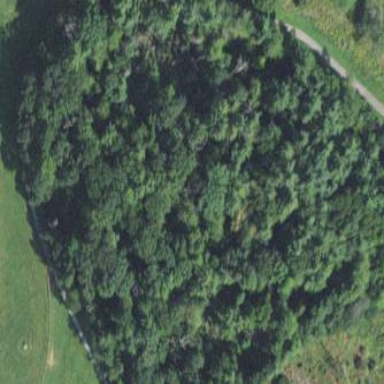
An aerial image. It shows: Mixed woodland with variety of leaf types and cycles.